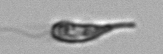
Label: Euglena